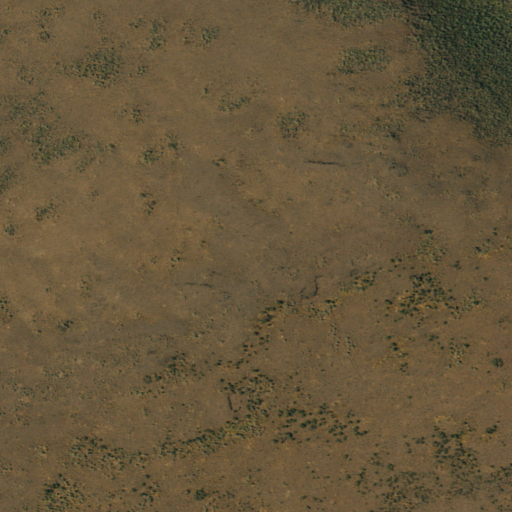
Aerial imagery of mountain in Nevada named Round Butte containing only shrub